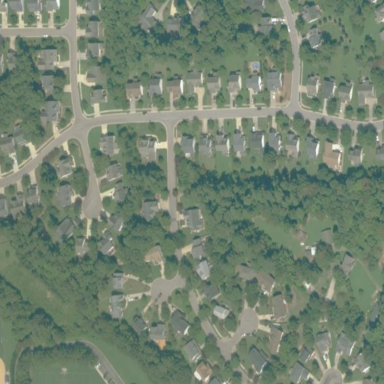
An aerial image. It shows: Residential area within neighborhood.